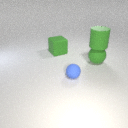
large green rubber cylinder above large green rubber sphere